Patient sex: M
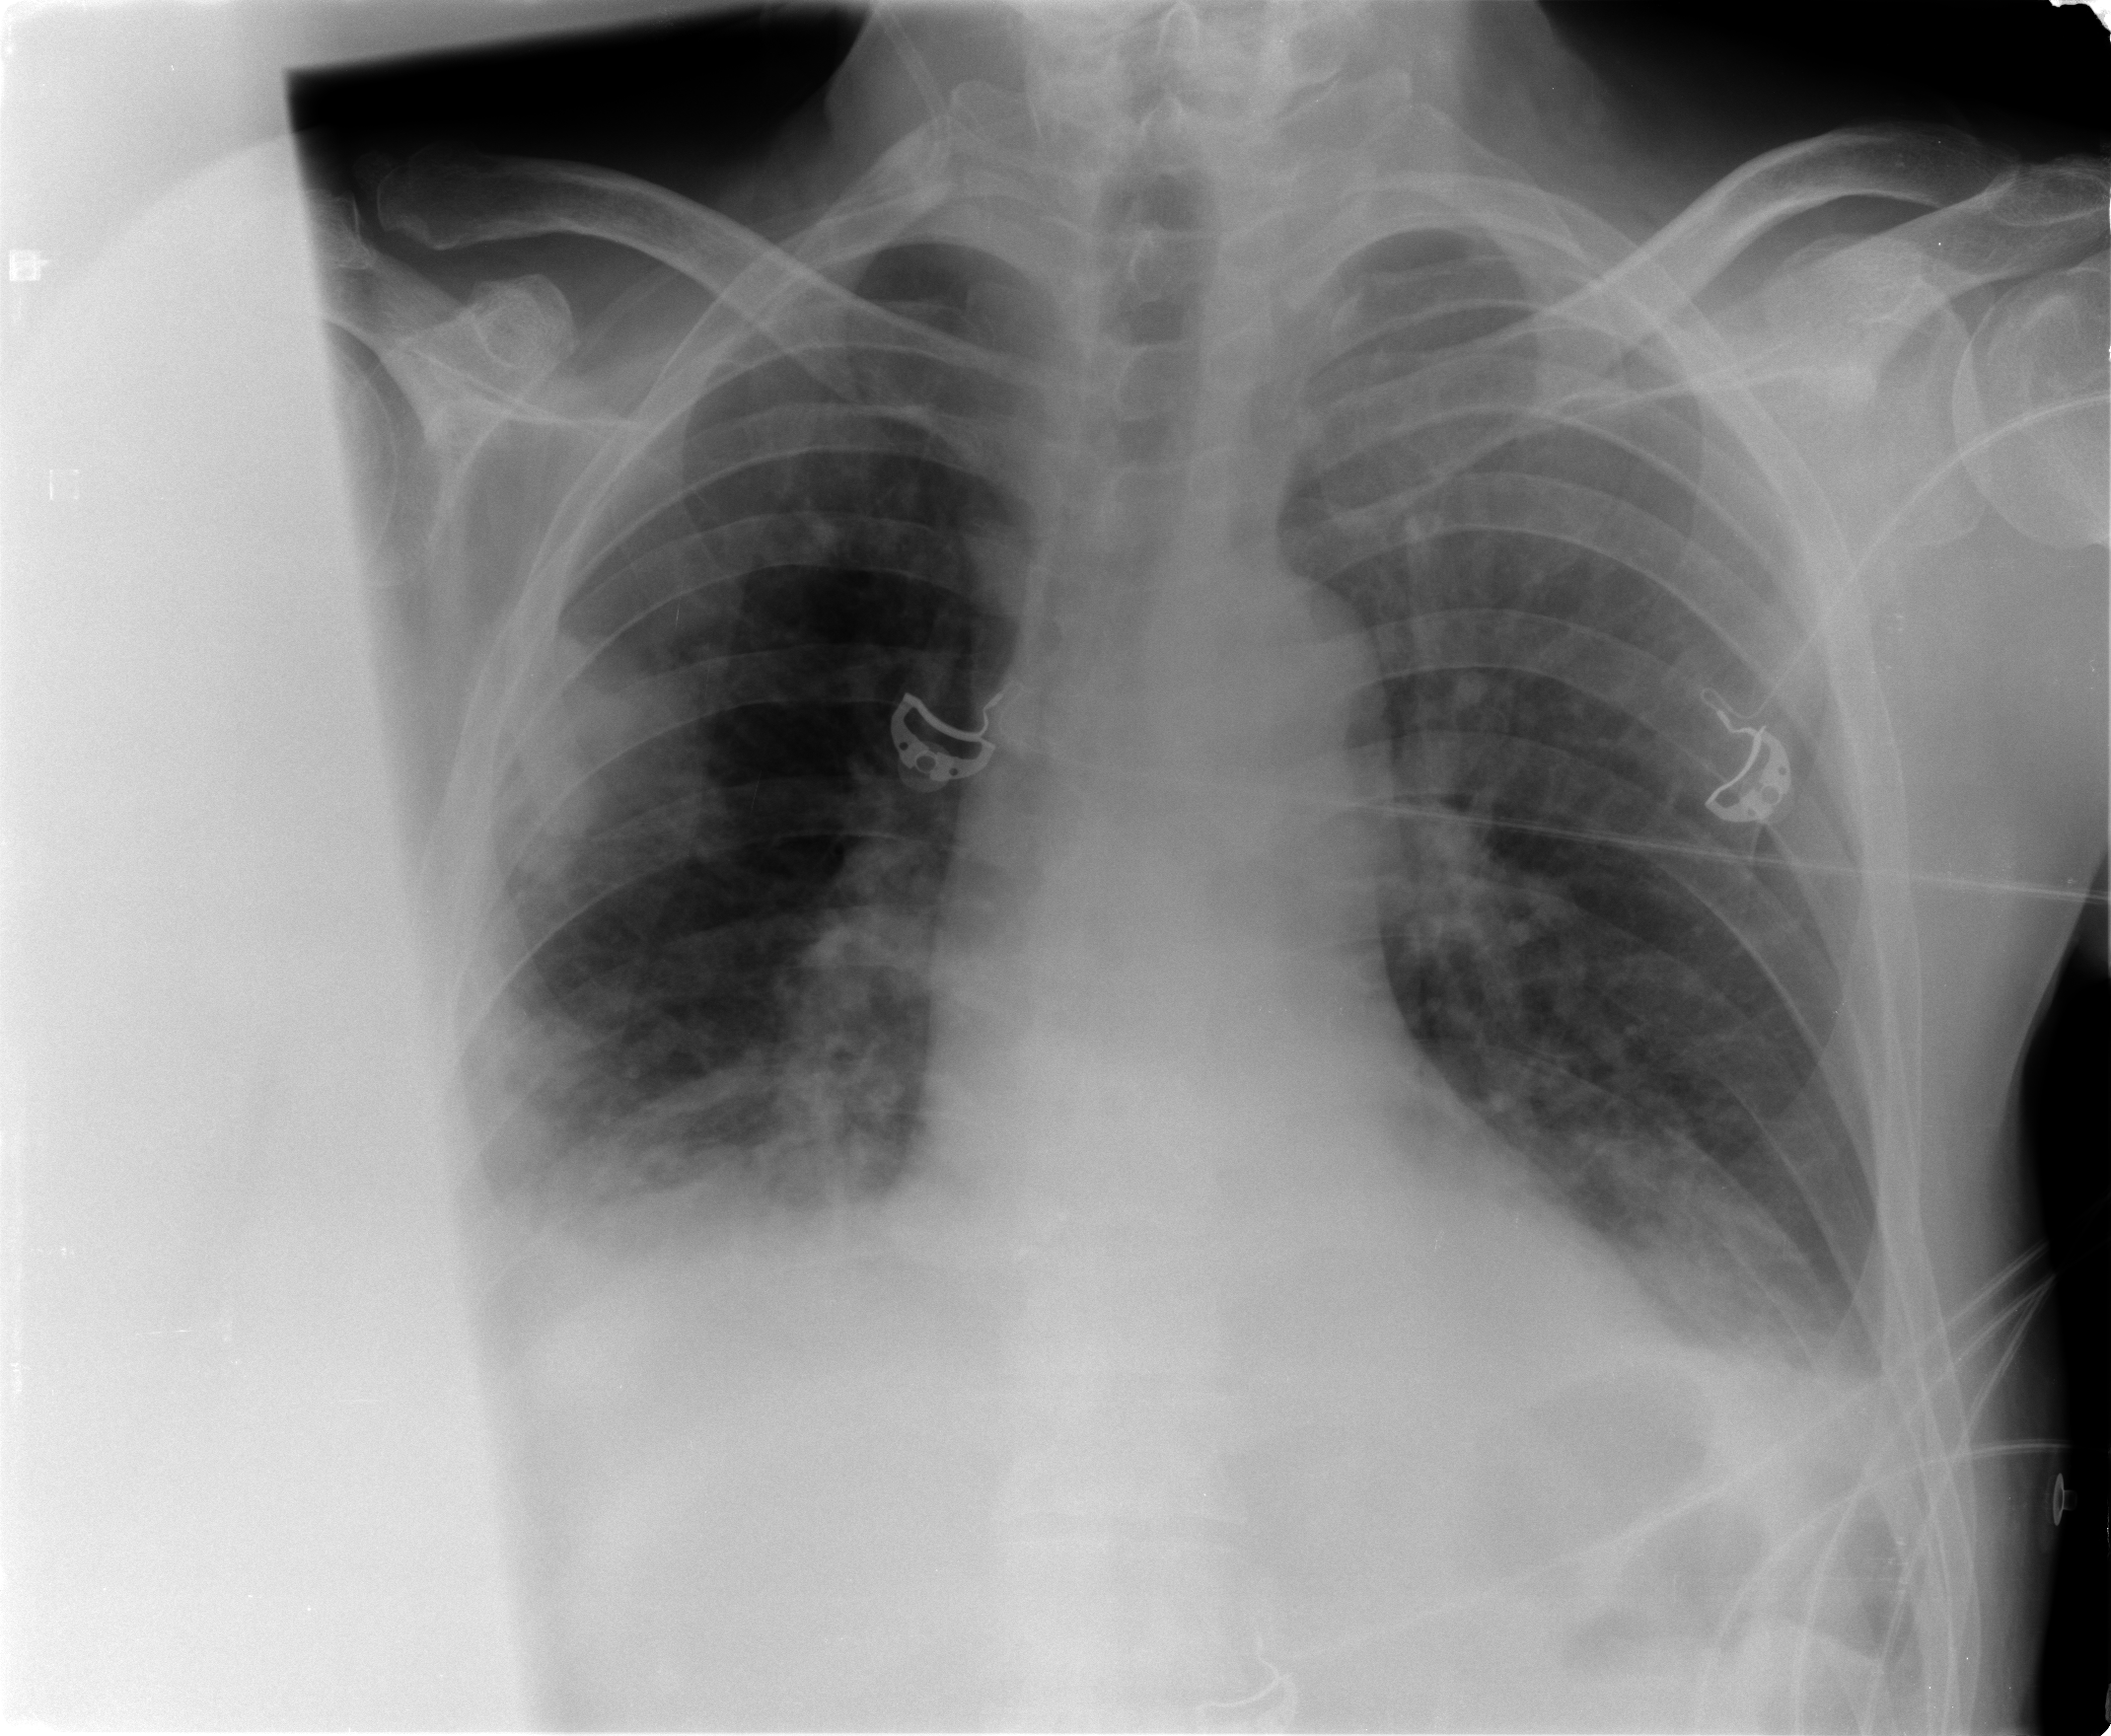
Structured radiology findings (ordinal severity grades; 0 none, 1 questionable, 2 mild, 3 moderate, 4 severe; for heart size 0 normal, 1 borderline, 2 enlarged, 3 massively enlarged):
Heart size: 0
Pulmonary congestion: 2
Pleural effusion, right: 2
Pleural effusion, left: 2
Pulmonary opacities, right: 2
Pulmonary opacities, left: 0
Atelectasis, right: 3
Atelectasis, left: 3